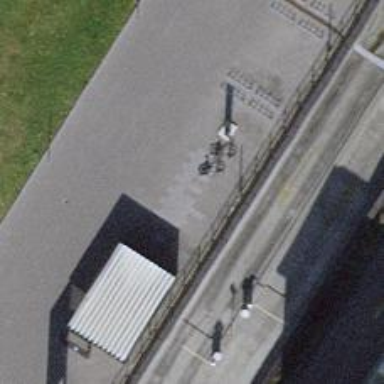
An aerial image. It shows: Bicycle rental facility.